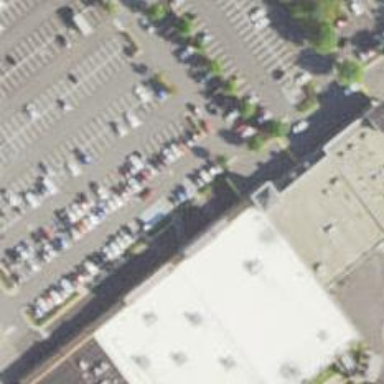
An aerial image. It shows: Supermarket.